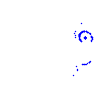
Particle: proton